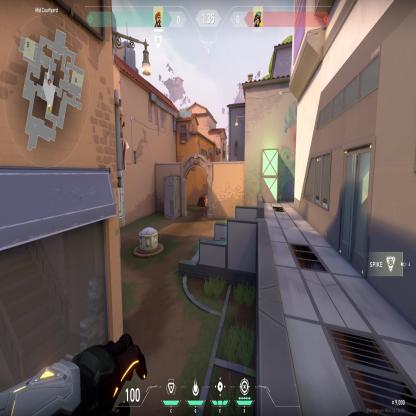
Label: enemy